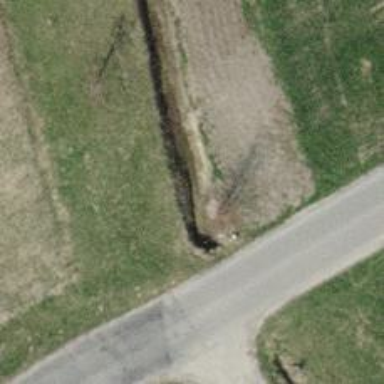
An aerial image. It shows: There is tunnel.